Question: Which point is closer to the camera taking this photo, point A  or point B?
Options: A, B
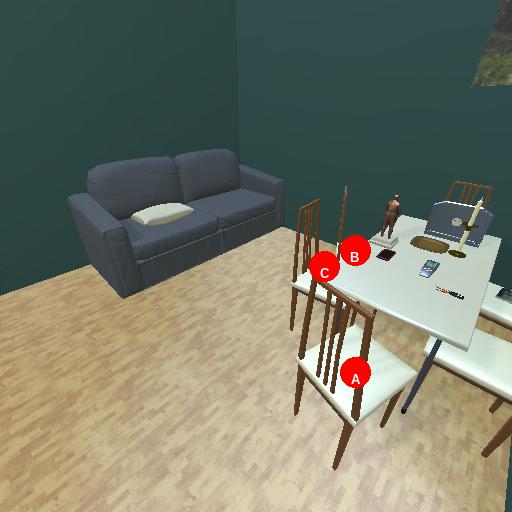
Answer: A